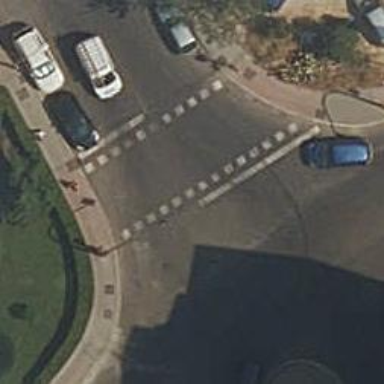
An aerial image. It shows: Crossing with traffic signals.